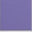
Piece: xx